Field crop: maize
Growth stage: 2
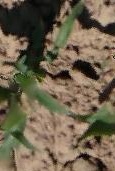
Species: maize